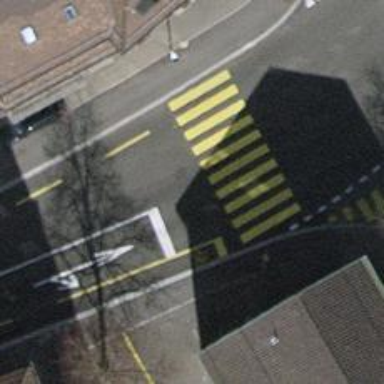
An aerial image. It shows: Road with traffic signals.